Interaction volume radius: 5 \u00c5
Interaction volume height: 10 \u00c5
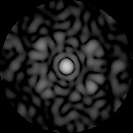
Disorder parameter: 0.7497